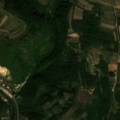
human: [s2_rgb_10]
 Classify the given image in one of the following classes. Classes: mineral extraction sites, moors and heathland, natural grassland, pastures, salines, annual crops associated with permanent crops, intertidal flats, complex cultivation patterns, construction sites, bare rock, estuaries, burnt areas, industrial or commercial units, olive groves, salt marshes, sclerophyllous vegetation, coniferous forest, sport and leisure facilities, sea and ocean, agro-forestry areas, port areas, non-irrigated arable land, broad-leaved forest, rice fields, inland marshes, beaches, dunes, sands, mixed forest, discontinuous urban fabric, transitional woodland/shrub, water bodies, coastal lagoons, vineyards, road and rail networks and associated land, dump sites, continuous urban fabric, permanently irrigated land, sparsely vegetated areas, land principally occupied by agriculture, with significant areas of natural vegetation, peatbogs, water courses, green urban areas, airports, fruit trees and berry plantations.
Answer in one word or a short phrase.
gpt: mineral extraction sites, complex cultivation patterns, land principally occupied by agriculture, with significant areas of natural vegetation, broad-leaved forest, transitional woodland/shrub